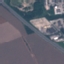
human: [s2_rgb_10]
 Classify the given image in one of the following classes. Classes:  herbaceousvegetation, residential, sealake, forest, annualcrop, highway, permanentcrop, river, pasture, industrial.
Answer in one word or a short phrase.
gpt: Highway